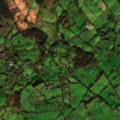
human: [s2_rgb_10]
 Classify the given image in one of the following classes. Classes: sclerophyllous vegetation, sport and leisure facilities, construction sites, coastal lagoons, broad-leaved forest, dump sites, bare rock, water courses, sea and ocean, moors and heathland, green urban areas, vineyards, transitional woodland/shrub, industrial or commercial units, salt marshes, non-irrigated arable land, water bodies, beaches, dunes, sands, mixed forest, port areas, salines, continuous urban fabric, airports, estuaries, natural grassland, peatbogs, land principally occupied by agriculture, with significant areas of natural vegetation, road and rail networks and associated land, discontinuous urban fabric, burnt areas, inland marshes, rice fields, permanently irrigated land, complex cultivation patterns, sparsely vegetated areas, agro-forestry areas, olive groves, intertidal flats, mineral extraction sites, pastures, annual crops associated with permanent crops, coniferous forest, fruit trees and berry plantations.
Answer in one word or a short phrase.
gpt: pastures, broad-leaved forest, coniferous forest